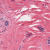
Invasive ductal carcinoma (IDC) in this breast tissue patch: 0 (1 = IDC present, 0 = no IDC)